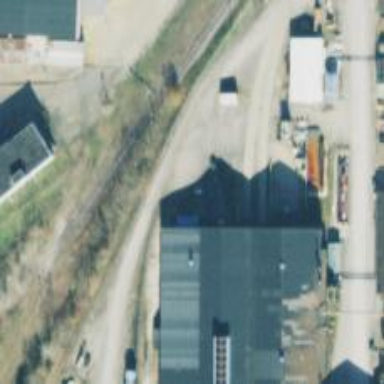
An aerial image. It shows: Abandoned railway spur.